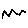
Label: zigzag